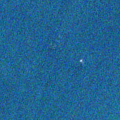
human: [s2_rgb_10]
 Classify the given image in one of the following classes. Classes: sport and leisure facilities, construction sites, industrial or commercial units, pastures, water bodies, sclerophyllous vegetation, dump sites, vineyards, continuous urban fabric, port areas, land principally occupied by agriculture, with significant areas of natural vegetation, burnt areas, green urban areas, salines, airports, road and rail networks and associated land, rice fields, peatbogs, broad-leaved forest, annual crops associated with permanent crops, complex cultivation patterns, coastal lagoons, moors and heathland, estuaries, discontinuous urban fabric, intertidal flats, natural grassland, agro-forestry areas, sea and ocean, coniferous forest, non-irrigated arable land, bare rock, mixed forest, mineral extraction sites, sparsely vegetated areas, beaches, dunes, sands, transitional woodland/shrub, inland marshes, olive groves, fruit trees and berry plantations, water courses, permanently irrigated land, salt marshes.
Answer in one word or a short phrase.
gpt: sea and ocean